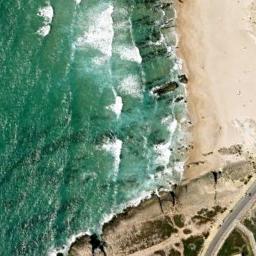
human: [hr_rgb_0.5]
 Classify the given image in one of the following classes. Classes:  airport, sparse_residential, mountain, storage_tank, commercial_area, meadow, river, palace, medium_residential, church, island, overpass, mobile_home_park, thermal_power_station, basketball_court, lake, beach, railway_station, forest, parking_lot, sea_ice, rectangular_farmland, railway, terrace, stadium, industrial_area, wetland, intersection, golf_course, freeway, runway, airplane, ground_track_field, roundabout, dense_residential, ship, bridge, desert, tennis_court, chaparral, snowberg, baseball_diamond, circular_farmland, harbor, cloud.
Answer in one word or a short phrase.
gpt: beach